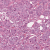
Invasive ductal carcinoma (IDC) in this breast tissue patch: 1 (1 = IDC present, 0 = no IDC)